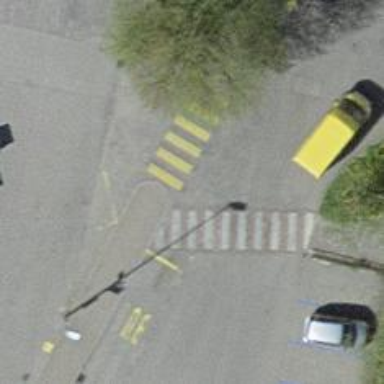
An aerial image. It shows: Marked road crossing.